Question: I know EF use to implement .
1.Stand Proxy Pattern:

In the proxy pattern,[Proxy] will be from [RealSubject].
2.EF
In lazy loading,[Proxy] class be from [RealSubject].
So this is the same as stand Proxy Pattern.
But why they called it Proxy Pattern?
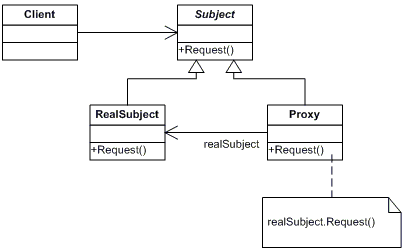
Answer: The reason is in the name: it is a , not a rigid rule. It is a concept, which it is described by a known name, so people who know the pattern will understand it although the implementation differs in the details.
This is valid for patterns in any domain.